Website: macys
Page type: delivery-shipping
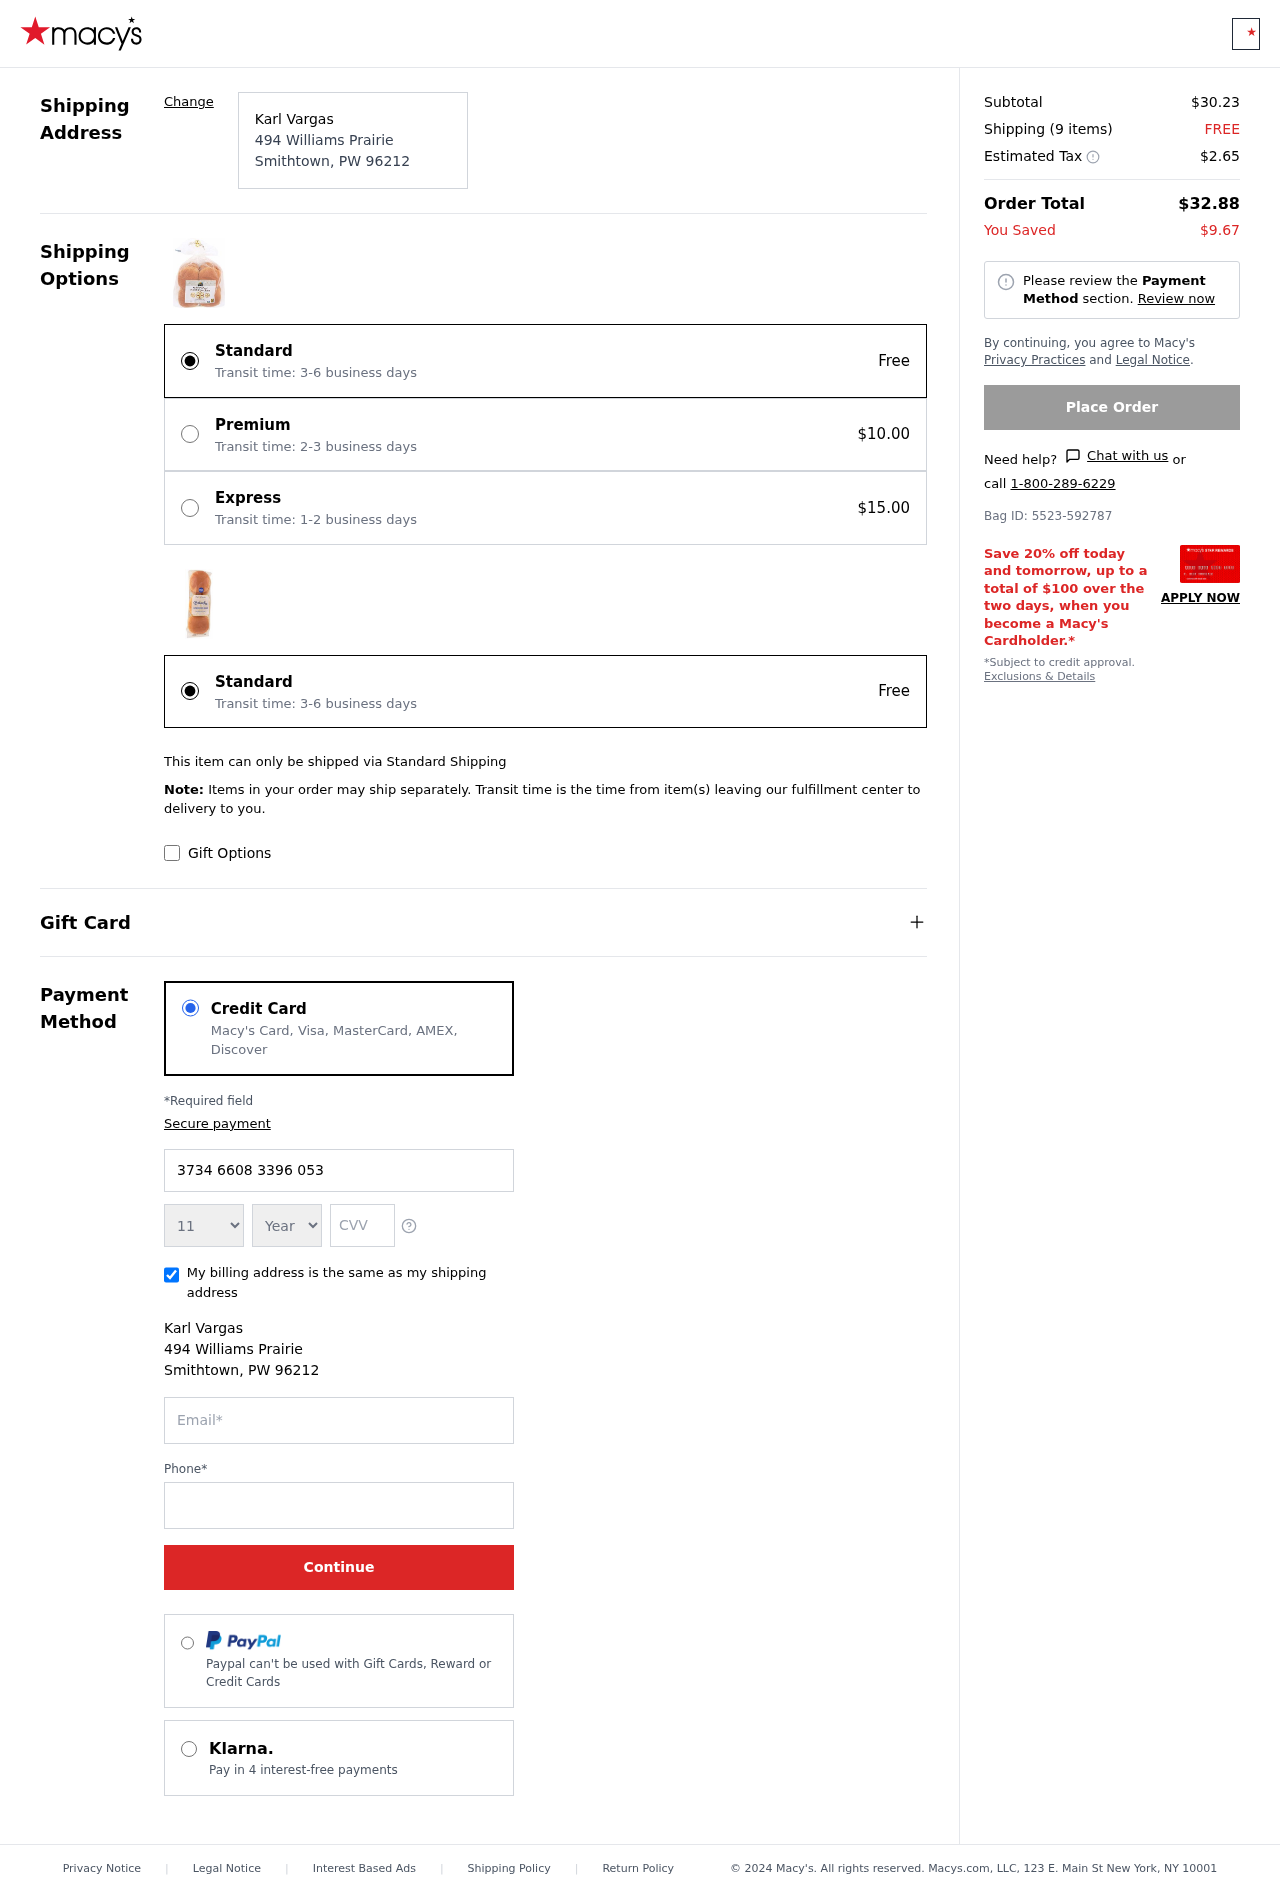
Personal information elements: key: PII_CARD_EXPIRY_MONTH
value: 11
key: PII_CARD_EXPIRY_YEAR
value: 30
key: PII_CITY
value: Smithtown
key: PII_CITY_STATE_ZIP
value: Smithtown, PW 96212
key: PII_FULLNAME
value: Karl Vargas
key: PII_POSTCODE
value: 96212
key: PII_STATE_ABBR
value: PW
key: PII_STREET
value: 494 Williams Prairie
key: PII_CARD_NUMBER
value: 3734 6608 3396 053
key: PII_CARD_CVV
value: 8573
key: PII_EMAIL
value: kvargas@gmail.com
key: PII_PHONE
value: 4247562822
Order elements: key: ORDER_SUBTOTAL
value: $30.23
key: ORDER_NUM_ITEMS
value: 9
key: ORDER_SHIPPING_COST
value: FREE
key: ORDER_TAX
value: $2.65
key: ORDER_TOTAL
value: $32.88
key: ORDER_SAVINGS
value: $9.67
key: ORDER_BAG_ID
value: Bag ID: 5523-592787